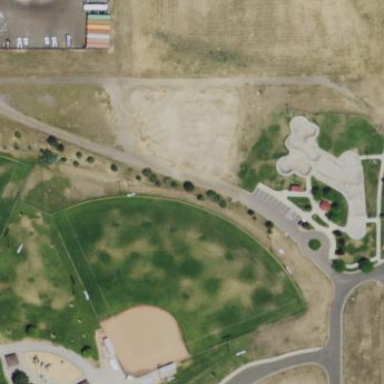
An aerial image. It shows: Baseball pitch for leisure and sports activities.